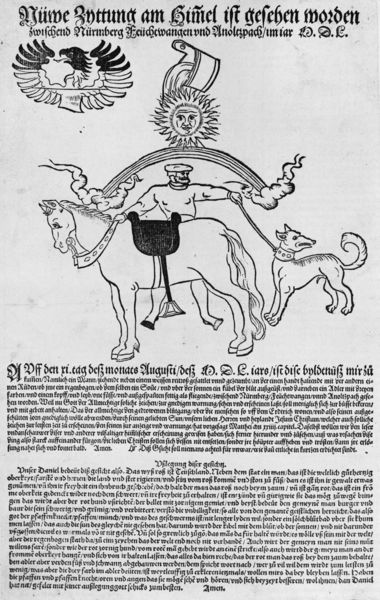
Titel: Nüwe Zyttung am Himmel ist gesehen worden
Künstler: Jakob Kündig
Standort: Zürich.
Institution: Wickiana
Schlagwörter: adler, feuer, himmel, mann, vogel, wasser, weiß, wolken, hut, schwarz, zeichnung, hund, haube, bart, kappe, mütze, mensch, bild, rauch, sonne, blatt, gotik, ohren, esel, pferd, reiter, hufe, sattel, schwanz, schweif, steigbügel, zaumzeug, zügel, kübel, holzschnitt, schrift, bogen, halsband, fahne, leine, grafik, graphik, linien, spalten, karikatur, deutsch, flamme, buch, druck, schwarzweiss, schraffur, seite, illustration, karrikatur, text, zeitung, plakat, überschrift, buchseite, wappen, halfter, trog, löschen, zeilen, emblem, eimer, kupferstich, altdeutsch, rettung, regenbogen, spnne, majuskel, seriendruck, reichsadler, propaganda, meine rettung, am himmel, adlet, steignügel